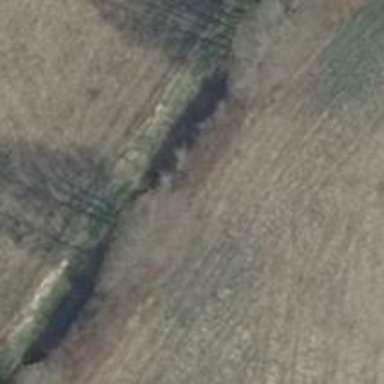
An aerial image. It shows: Row of trees in natural setting.